Question: I have a custom ViewController which allows selection of an image from a grid. The ViewController uses the AQGrid control and is really just a modified version of the samples shipped with AQGrid.
I'm trying to hook it up in InterfaceBuilder, but documentation on how to do this seems sparse. In standard Cocoa apparently I should create an IB plugin to use with IB, but I'm just looking for the quickest option really as there are a few of these custom ViewControllers which I need to hook up (including a rating control). I've also tried dragging the "Object" controller in IB to my tabpage, but it just gets added to the tree outside of the tabcontroller (see screenshot).

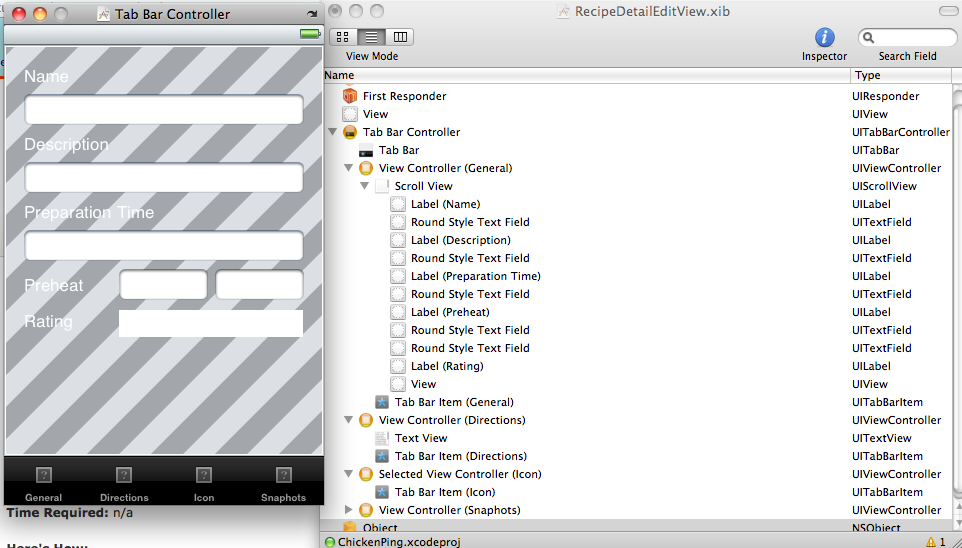
Answer: As far as I understand your question, you have to add a generic 'UIViewController' to your nib file and then change its class in the Identity inspector to whatever you need as long as it's a subclass of 'UIViewController'.